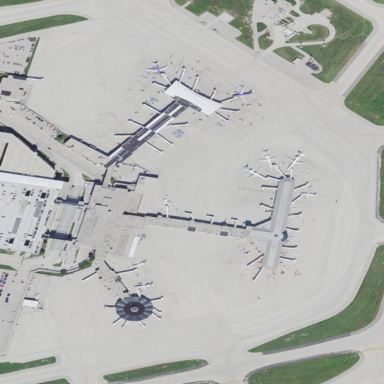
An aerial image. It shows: Apron at the airport.